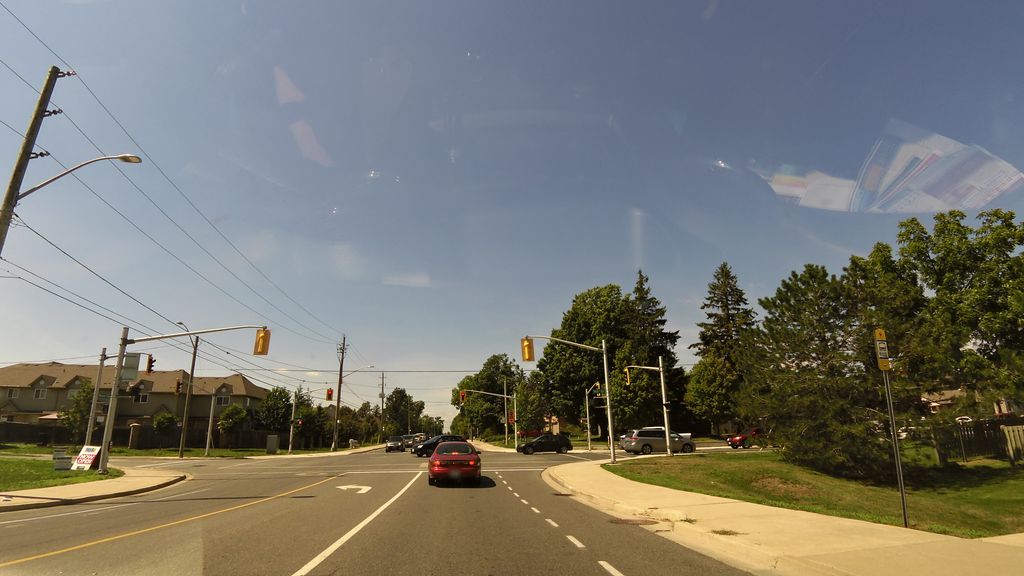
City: hamilton